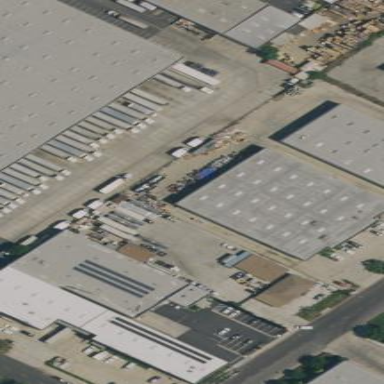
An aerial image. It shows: Warehouse building.